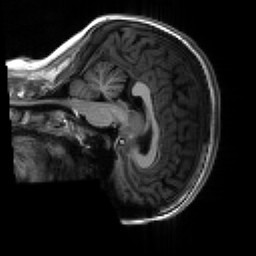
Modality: T1w
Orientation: sagittal
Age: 20
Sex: female
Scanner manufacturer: siemens
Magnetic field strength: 3 T
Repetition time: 2.3 s
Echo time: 0.00267 s